Question:
In above screen, you can see I am using a 'UIStackView' to fill radio buttons vertically. problem is my radio buttons not utilising the full width of 'UIStackView' when I use 'stackV.alignment = .leading' it shows label as "dis..lified" instead of disqualified.
'''
let ratingStackView : UIStackView = {
let stackV = UIStackView()
stackV.translatesAutoresizingMaskIntoConstraints = false
stackV.backgroundColor = UIColor.yellow
stackV.axis = .vertical
stackV.distribution = .fillEqually
stackV.alignment = .leading
return stackV
}()
'''
'''
func setupView(){
view.addSubview(ratingStackView)
ratingStackView.topAnchor.constraint(equalTo: view.safeAreaLayoutGuide.topAnchor).isActive = true
ratingStackView.leadingAnchor.constraint(equalTo: view.safeAreaLayoutGuide.leadingAnchor,constant: 8).isActive = true
ratingStackView.trailingAnchor.constraint(equalTo: view.safeAreaLayoutGuide.trailingAnchor).isActive = true
ratingStackView.heightAnchor.constraint(equalToConstant: 200).isActive = true
//Add radio buttons to stackview
for ratingButton in ratingRadioButtons{
ratingStackView.addArrangedSubview(ratingButton)
}
}
'''
what property I need to set to utilize full width can you please tell I am new to the Swift for radio buttons. I am using 'DLRadioButton'.
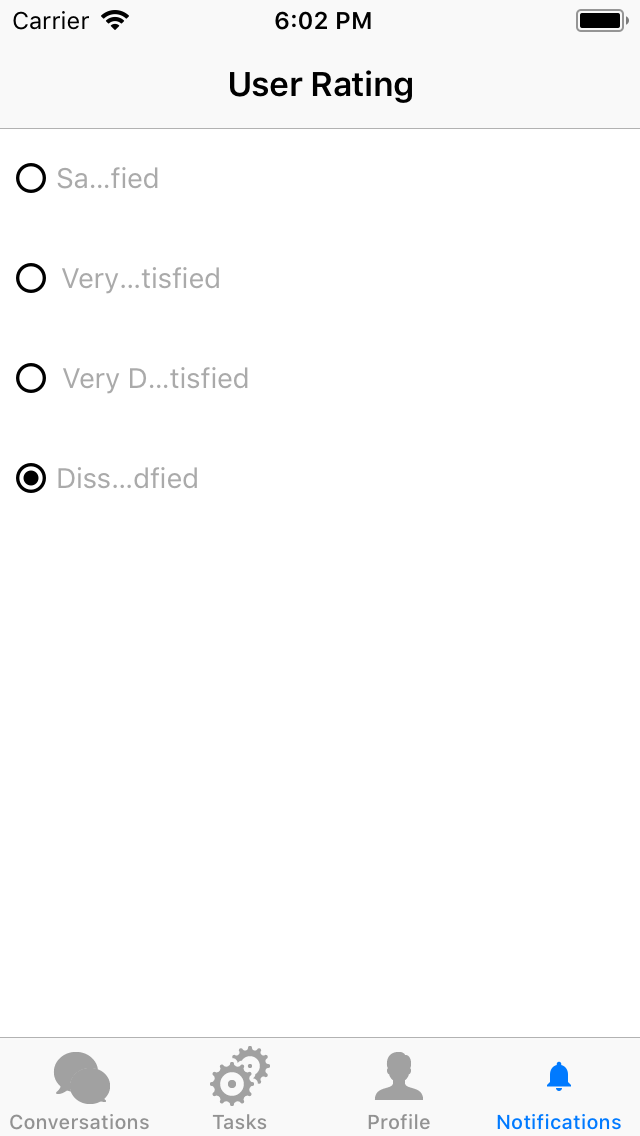
Answer: To get this working, you need to make following changes in the layout:
Set 'UIStackView's' 'alignment' property to 'fill', i.e.
'''
stackV.alignment = .fill
'''
Set 'UIButton's' 'Horizontal Alignment' to 'left' wherever you are creating the 'RadioButton' either in '.xib' file or through code.
In '.xib', you can find the property in interface here:
<URL>
if you are creating the button using code, use the following line of code:
'''
ratingButton.contentHorizontalAlignment = .left
'''
Let me know if you still face the issue. Happy coding..